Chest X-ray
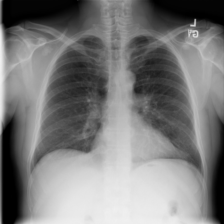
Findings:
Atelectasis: negative
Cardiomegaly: negative
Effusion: negative
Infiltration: negative
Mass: negative
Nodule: negative
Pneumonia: negative
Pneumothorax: negative
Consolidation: negative
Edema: negative
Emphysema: negative
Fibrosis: negative
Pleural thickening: negative
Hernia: negative